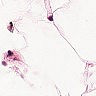
Metastatic tissue present: no